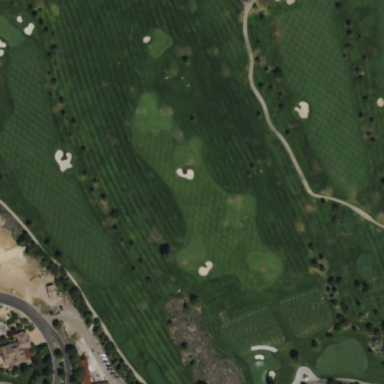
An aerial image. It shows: Rough area on grassy golf course.